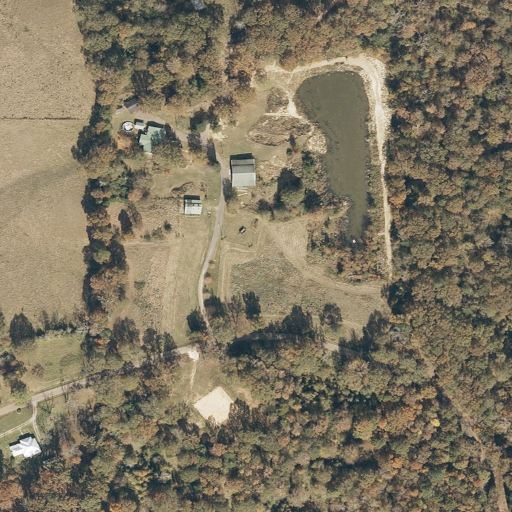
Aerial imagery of ridge(s) in Mississippi named Roach Ridge containing pasture, deciduous forest, open development, mixed forest, low intensity development, grassland, shrub, and open water